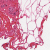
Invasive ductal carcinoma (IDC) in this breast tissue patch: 0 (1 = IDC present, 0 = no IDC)